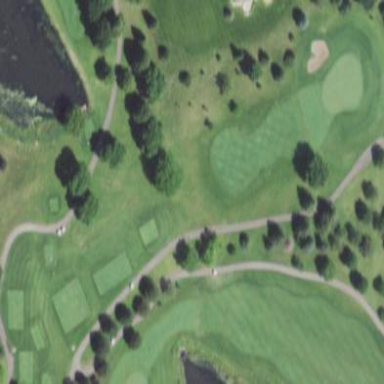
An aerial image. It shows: Grassy area designated as golf fairway.